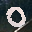
Label: 0